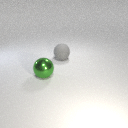
large green metal sphere in front of large gray rubber sphere